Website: walmart
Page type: billing-address
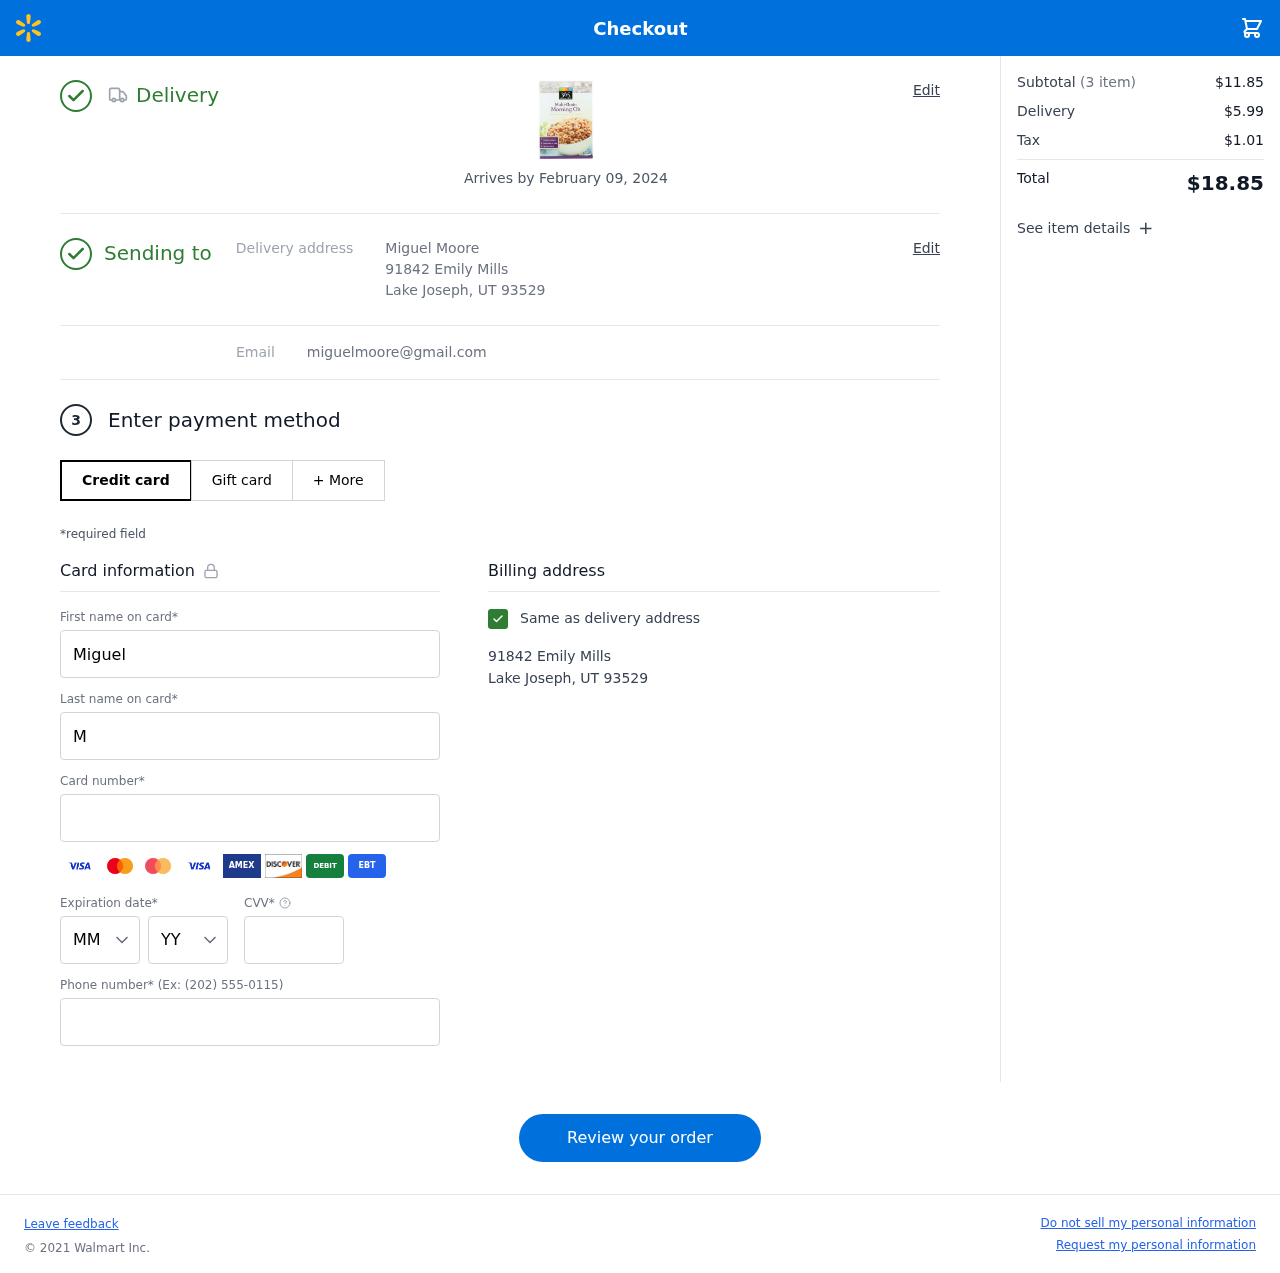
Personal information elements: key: PII_CARD_CVV
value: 435
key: PII_CARD_EXPIRY_MONTH
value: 02
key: PII_CARD_EXPIRY_YEAR
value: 27
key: PII_CARD_NUMBER
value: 4519 6751 5929 9184
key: PII_EMAIL
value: miguelmoore@gmail.com
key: PII_FIRSTNAME
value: Miguel
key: PII_FULLNAME
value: Miguel Moore
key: PII_LASTNAME
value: Moore
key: PII_PHONE
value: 5107035365
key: PII_STREET
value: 91842 Emily Mills
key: PII_CITY_STATE_ZIP
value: Lake Joseph, UT 93529
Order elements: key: ORDER_DELIVERY_DATE
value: Arrives by February 09, 2024
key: ORDER_NUM_ITEMS
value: (3 item)
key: ORDER_SUBTOTAL
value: $11.85
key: ORDER_SHIPPING_COST
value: $5.99
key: ORDER_TAX
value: $1.01
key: ORDER_TOTAL
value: $18.85